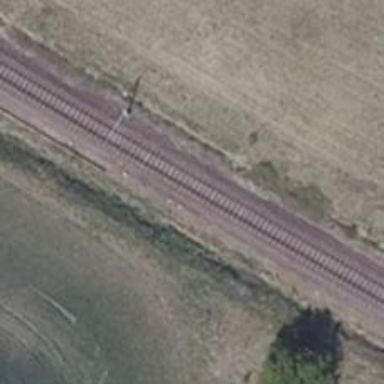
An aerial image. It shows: Railway signal.